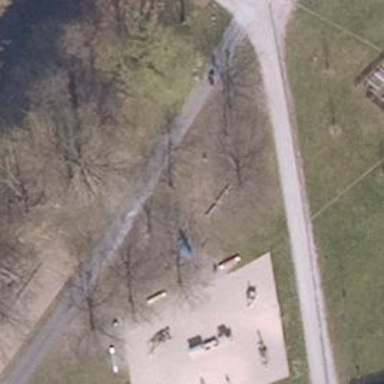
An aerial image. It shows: Disc golf basket.